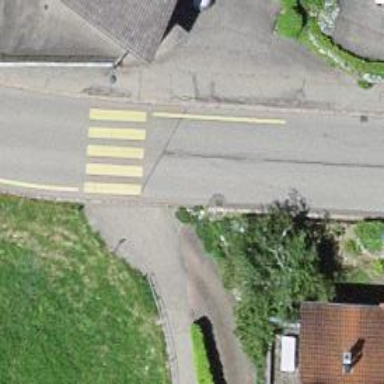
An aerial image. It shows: Uncontrolled zebra crossing on the road.